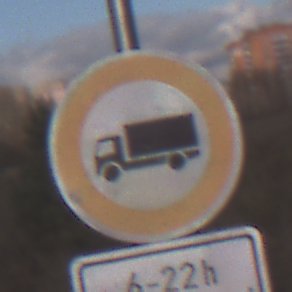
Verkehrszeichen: VerbotFuerKraftfahrzeugeUeberDreiKommaFuenfTonnen
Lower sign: ZeitangabenMitBeschraenkungAufWochentage4
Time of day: MorningAfternoon
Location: Outdoor (Nature)
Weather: PartlyCloudy
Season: NotSpecified
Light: Natural